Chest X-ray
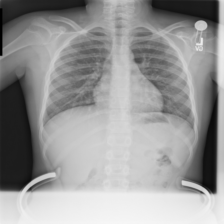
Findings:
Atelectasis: negative
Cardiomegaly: negative
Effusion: negative
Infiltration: negative
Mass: negative
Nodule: negative
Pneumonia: negative
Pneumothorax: negative
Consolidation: negative
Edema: negative
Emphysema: negative
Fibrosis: negative
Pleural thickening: negative
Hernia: negative